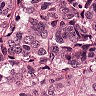
Metastatic tissue present: yes